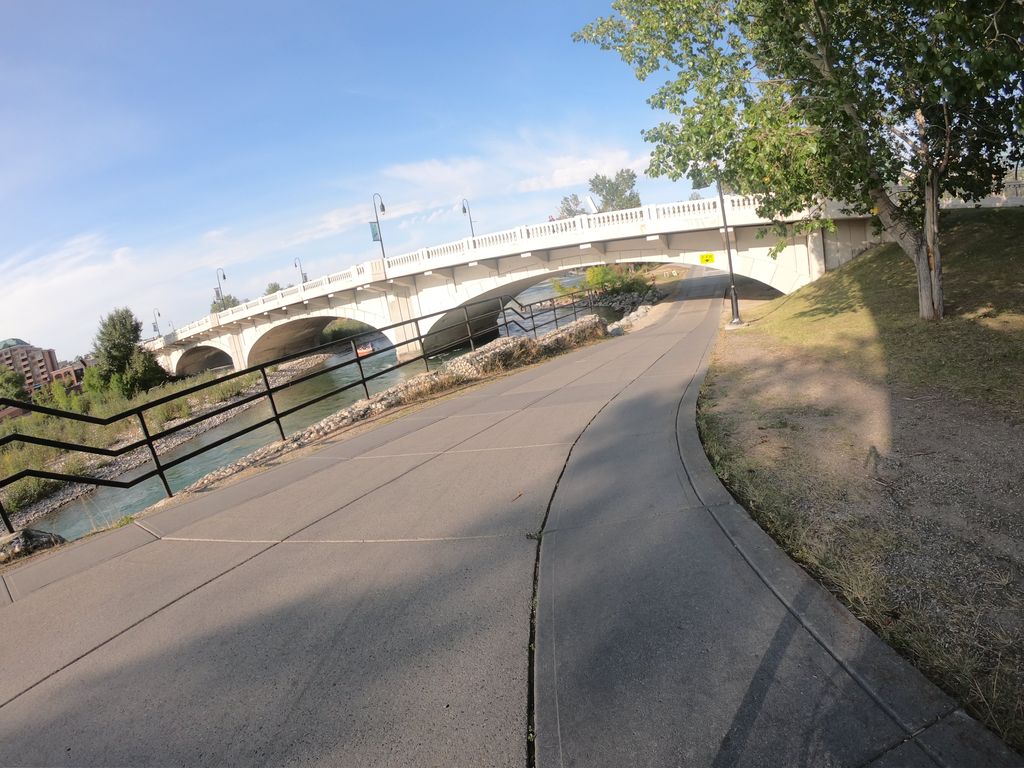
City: calgary